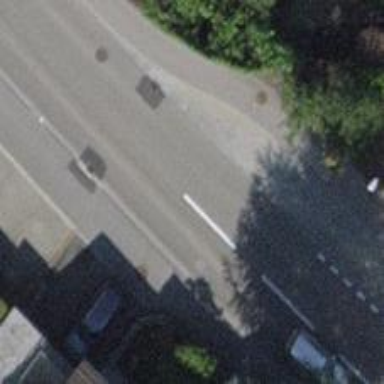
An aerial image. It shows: Bus stop with designated stop position for public transport.